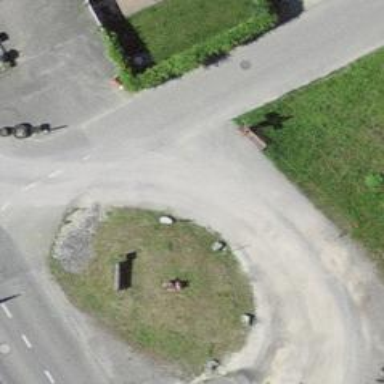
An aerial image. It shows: Red bench.